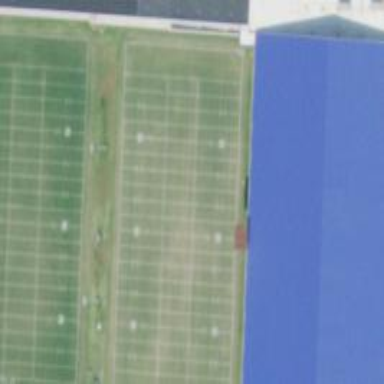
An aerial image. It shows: Pitch for American football.